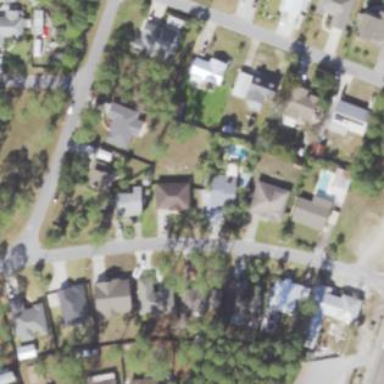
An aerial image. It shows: Residential area consisting of single-family homes.